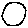
Label: circle